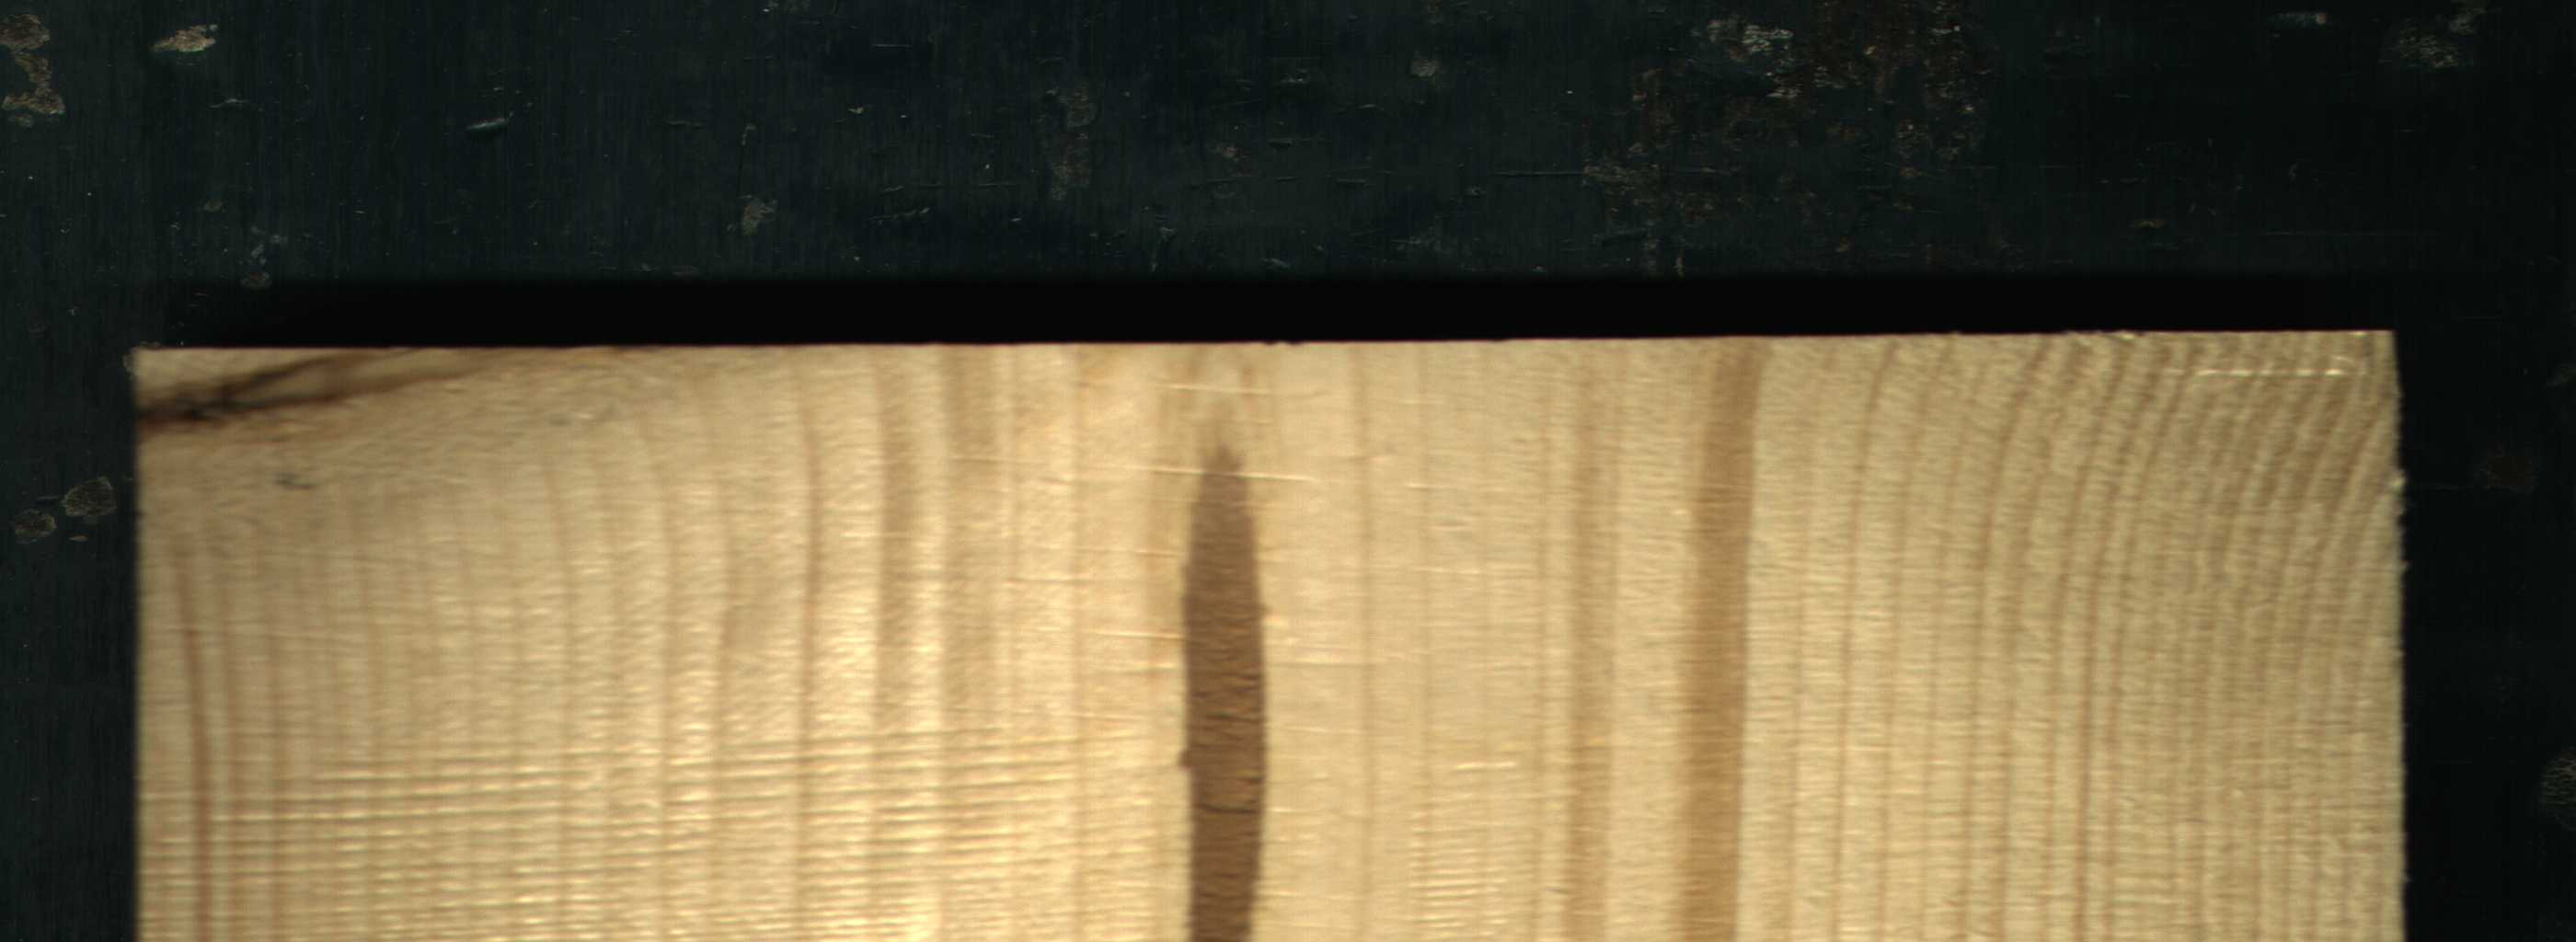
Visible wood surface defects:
Marrow
Quartzity
Dead_Knot